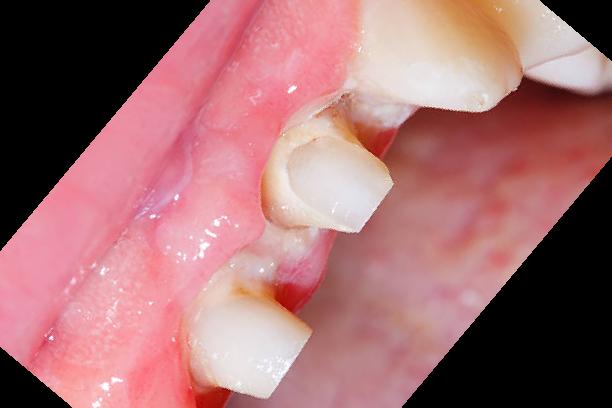
Condition: Gingivitis